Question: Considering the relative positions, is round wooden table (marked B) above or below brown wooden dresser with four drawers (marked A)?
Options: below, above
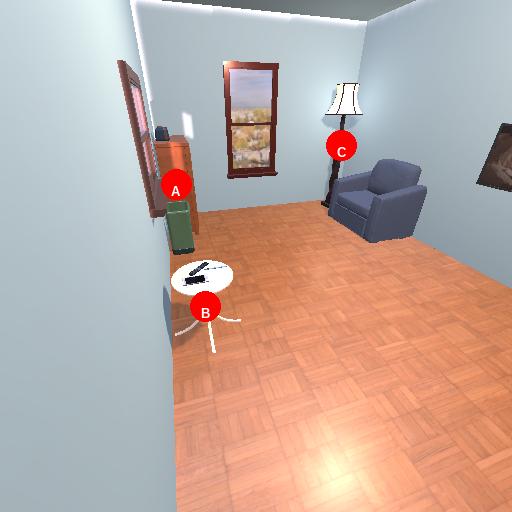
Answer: below